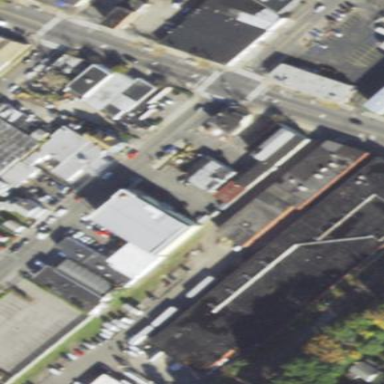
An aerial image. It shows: Building.